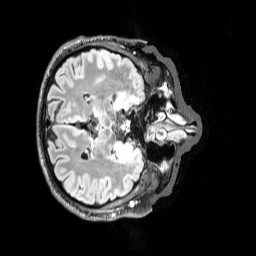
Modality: T2w
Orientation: axial
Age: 41
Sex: male
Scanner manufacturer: siemens
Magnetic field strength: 3 T
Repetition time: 5 s
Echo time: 0.394 s